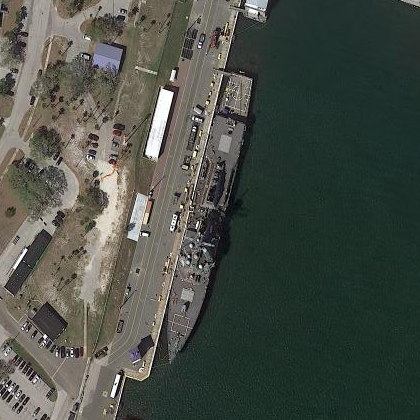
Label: destroyer